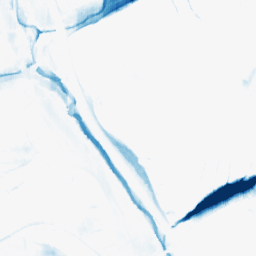
Category: morphological
Decomposition family: morphological_ellipse
Decomposition parameters: operation: closing
width: 30
height: 5
Upsampling method: regularized
Upsampling parameters: scale: 2
lambda_reg: 0.01
Upsampling scale: 2